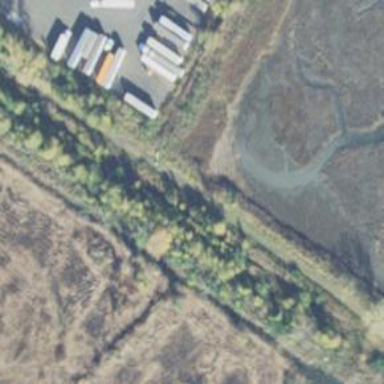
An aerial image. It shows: Disused railway spur line.